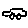
Label: car